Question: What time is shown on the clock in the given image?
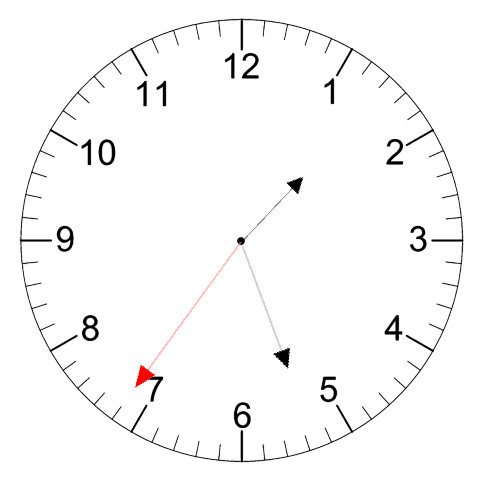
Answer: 01:26:36